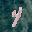
Label: 4